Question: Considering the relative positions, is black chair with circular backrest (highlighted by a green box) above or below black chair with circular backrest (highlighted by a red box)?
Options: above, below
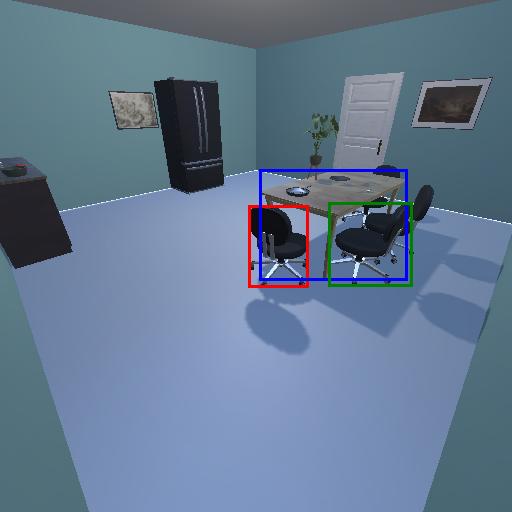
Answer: above